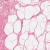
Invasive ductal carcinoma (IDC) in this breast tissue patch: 0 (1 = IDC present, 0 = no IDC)